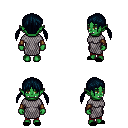
a pixel art fantasy rpg character, female body template, orc, green skin, chain mail, red pants, raven twin-tailed hairstyle, leather bracers, black slippers, four views (front, back, left, right), 2x2 character sprite sheet, small pixel art, hard edges, no anti-aliasing